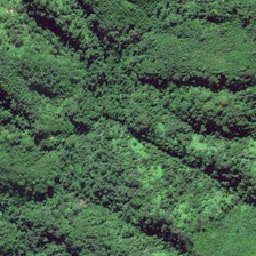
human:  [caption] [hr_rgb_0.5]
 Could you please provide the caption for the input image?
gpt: One tree after another in the woods.

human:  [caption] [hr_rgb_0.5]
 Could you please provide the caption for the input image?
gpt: The forest was covered with trees.

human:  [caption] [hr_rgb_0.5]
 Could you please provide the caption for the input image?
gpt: The trees in the forest are patches by patches.

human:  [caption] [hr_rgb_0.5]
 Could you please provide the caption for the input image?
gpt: The trees in the forest are one by one.

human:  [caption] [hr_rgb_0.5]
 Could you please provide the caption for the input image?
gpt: The trees in the forest are one by one.